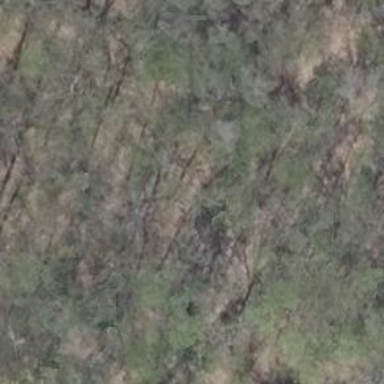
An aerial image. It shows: Track with grade 5 tracktype. The surface is covered with dirt and leaves.